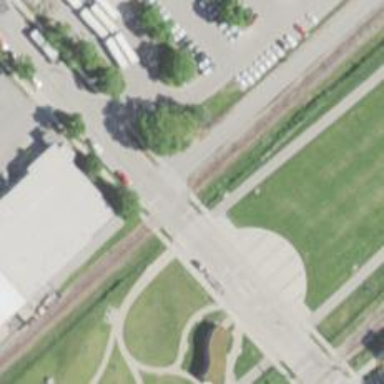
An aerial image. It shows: Railway crossing.